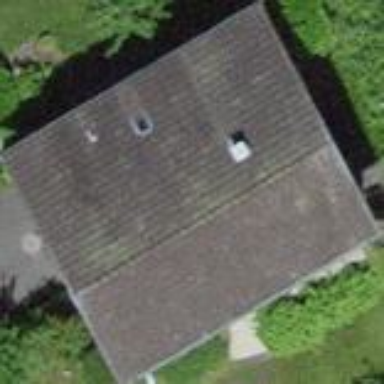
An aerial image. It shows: Detached building with saltbox roof shape.